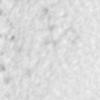
Label: no_change